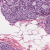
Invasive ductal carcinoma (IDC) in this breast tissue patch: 1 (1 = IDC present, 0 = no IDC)